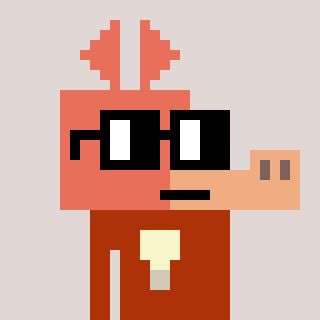
a pixel art character with square black glasses, a aardvark-shaped head and a hotbrown-colored body on a warm background